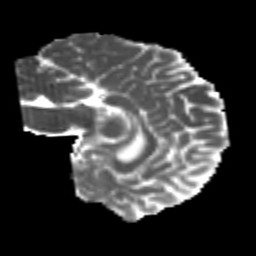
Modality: MD
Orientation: sagittal
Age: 23
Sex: female
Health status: healthy
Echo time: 0.074 s